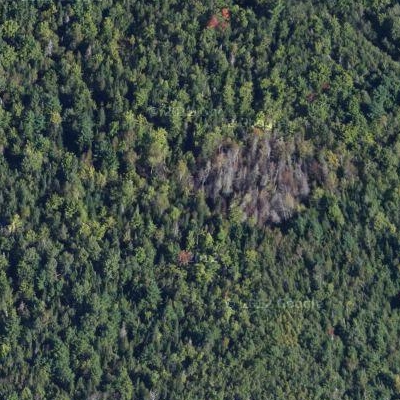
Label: Forest